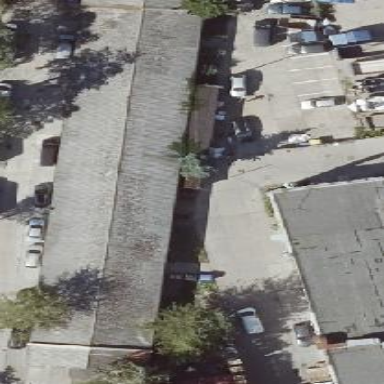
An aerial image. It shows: Industrial building.